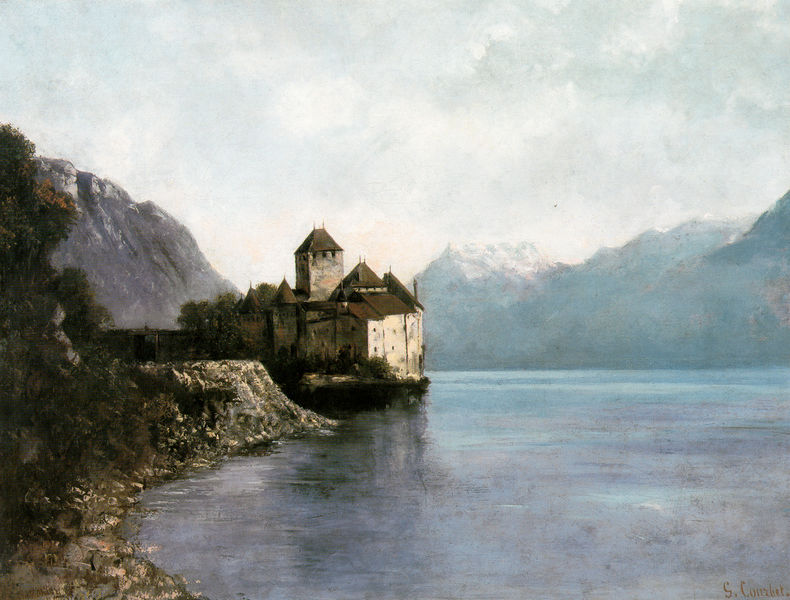
Titel: Le Château de Chillon, Das Schloß Chillon
Künstler: Gustave Courbet
Standort: Ornans
Institution: Musée Gustave-Courbet
Schlagwörter: baum, berg, blau, blätter, felsen, gemälde, himmel, laub, schatten, wasser, weiß, wolken, bäume, grün, landschaft, ocker, see, ufer, blumen, braun, fenster, frankreich, grau, licht, schwarz, dach, gebäude, haus, schloss, schnee, wolke, beige, wand, architektur, spitze, stein, steine, signatur, öl, gräser, kalt, natur, spiegelung, büsche, einsam, gebüsch, gewässer, sträucher, insel, realismus, spitzen, pflanzen, rosa, schön, wald, kamin, kamine, turm, bewölkt, landschft, küste, strand, ruhe, fassade, abhang, steinig, berge, fels, gebirge, gipfel, hang, steilhang, dächer, giebel, mauer, bergkette, lila, nebel, tag, violett, geröll, idylle, sigantur, französisch, stille, böschung, romantik, constable, vert, spiegeln, still, menschenleer, reflexion, courbet, burg, kloster, türme, palast, alpen, oberfläche, festung, schweiz, wolkig, frieden, maison, mauern, walmdach, lac, dücher, bodensee, plateau, windstille, wasserschloss, felsvorsprung, gebirgslandschaft, sträcuher, ciel, paysage, peinture, bergsee, eau, bergfried, chateau, bleu, bauwerk, halbinsel, satteldächer, windstill, satteldach, schiessscharten, burgmauer, kegeldach, nuage, rocher, scharten, réalisme, neige, mer, forêt, genfer see, burgfried, schneefelder, kegeldächer, schiessscharte, villa, boheme, constance, genfer, hongri, hongrie, thuner see, spietze, reflets, rive, combat, s., gopfel, manoir, sainte pélagie, chillon, seefenfer